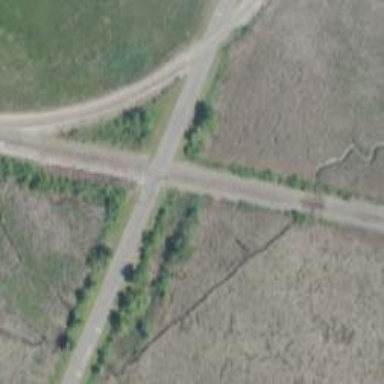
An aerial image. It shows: Level crossing along the railway.